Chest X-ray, PA view. Patient: 25 years old, sex F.
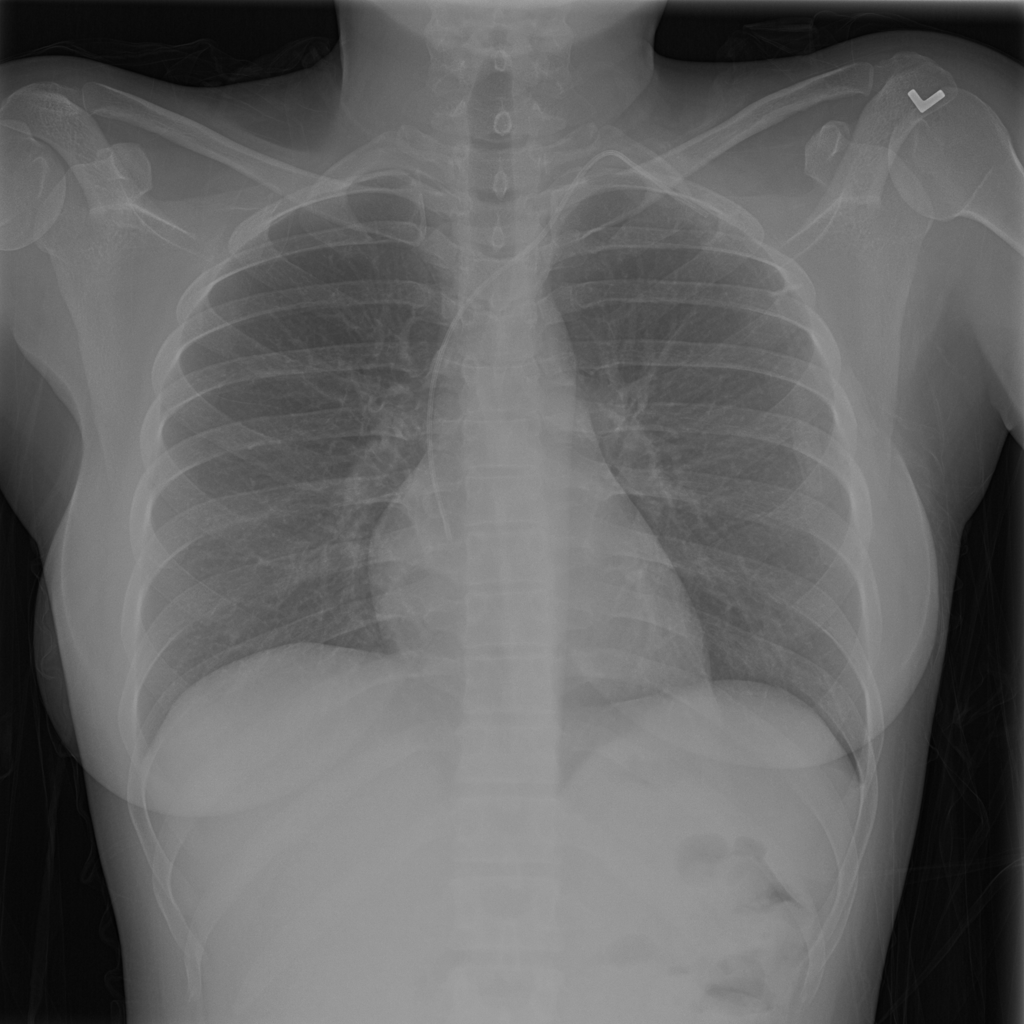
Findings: No Finding